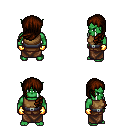
a pixel art fantasy rpg character, male body template, orc, green skin, leather chest armor, robe skirt, brown left-swept hairstyle, gold gloves, four views (front, back, left, right), 2x2 character sprite sheet, small pixel art, hard edges, no anti-aliasing